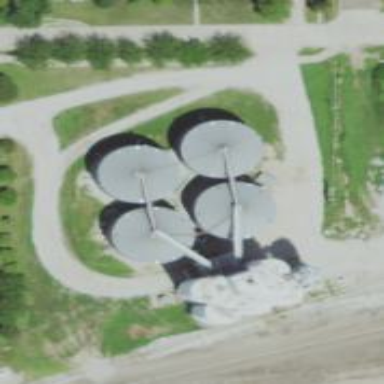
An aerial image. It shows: Silo.